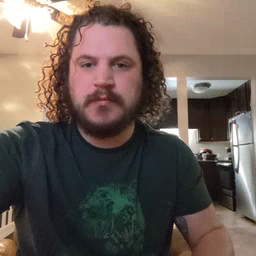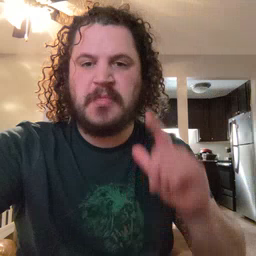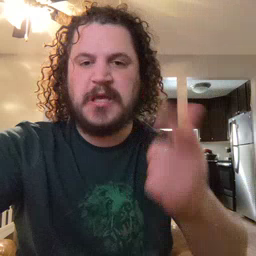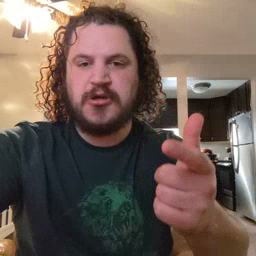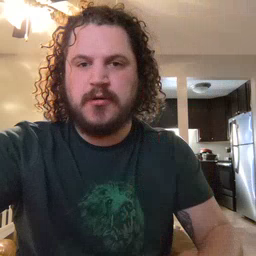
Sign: later